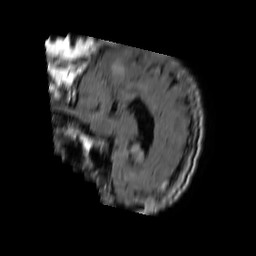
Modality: FLAIR
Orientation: sagittal
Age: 82
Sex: female
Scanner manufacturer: philips
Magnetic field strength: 1.5 T
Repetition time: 6 s
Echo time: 0.12 s